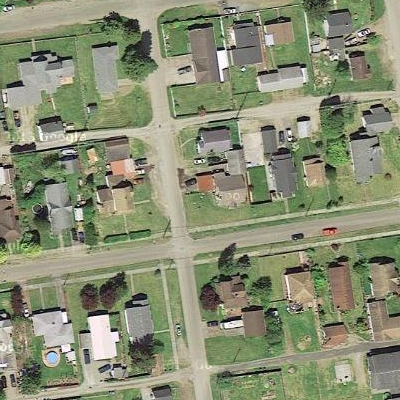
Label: Resident